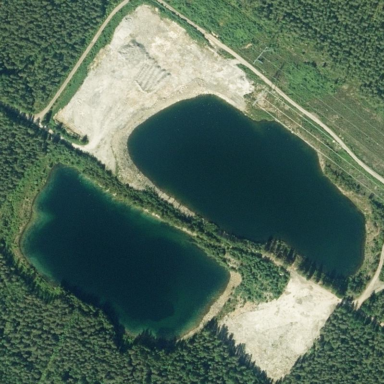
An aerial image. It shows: Quarry area.